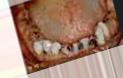
Condition: Caries